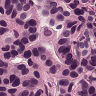
Metastatic tissue present: yes